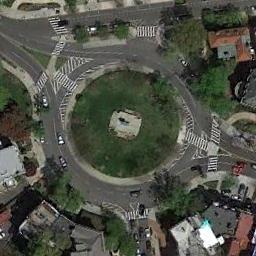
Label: roundabout